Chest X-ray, PA view. Patient: 49 years old, sex M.
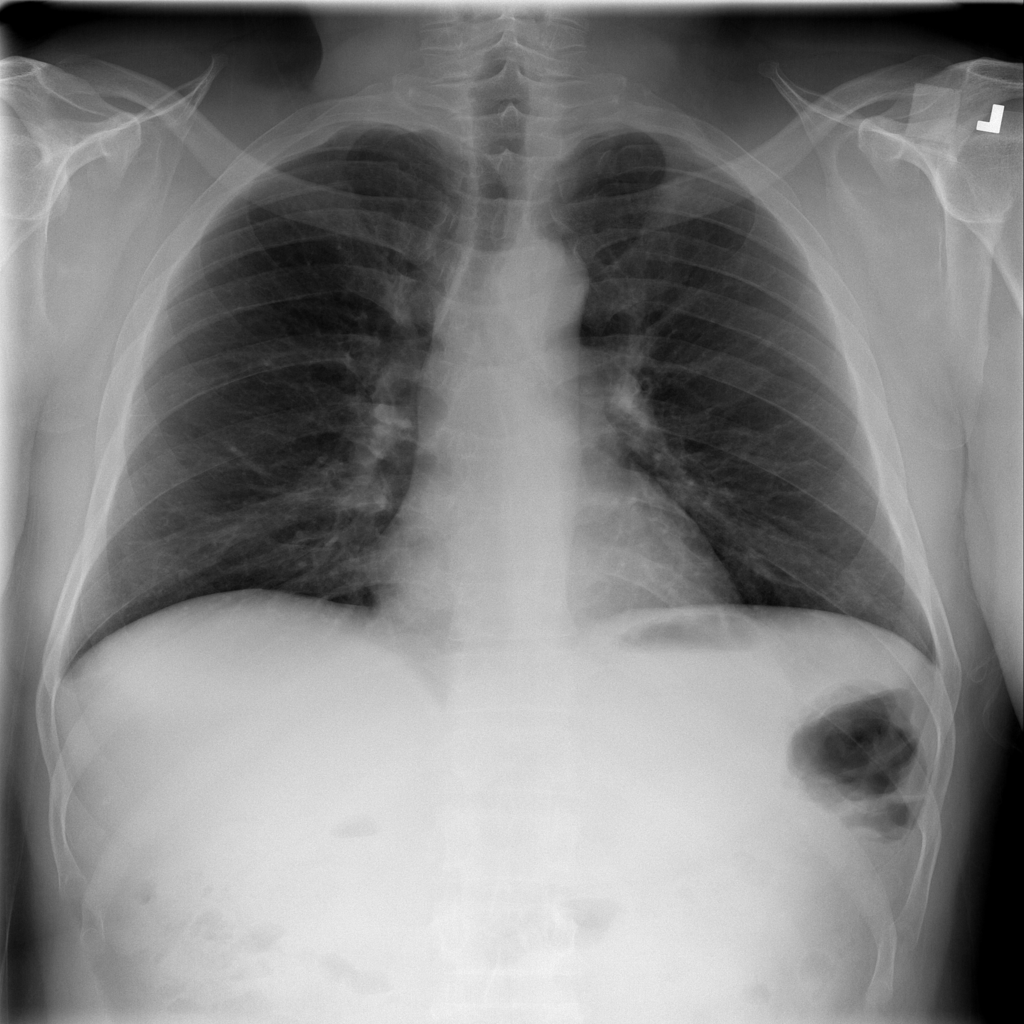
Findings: Pleural_Thickening